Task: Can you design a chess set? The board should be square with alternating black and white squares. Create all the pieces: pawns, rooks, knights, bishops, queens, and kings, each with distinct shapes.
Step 3839:
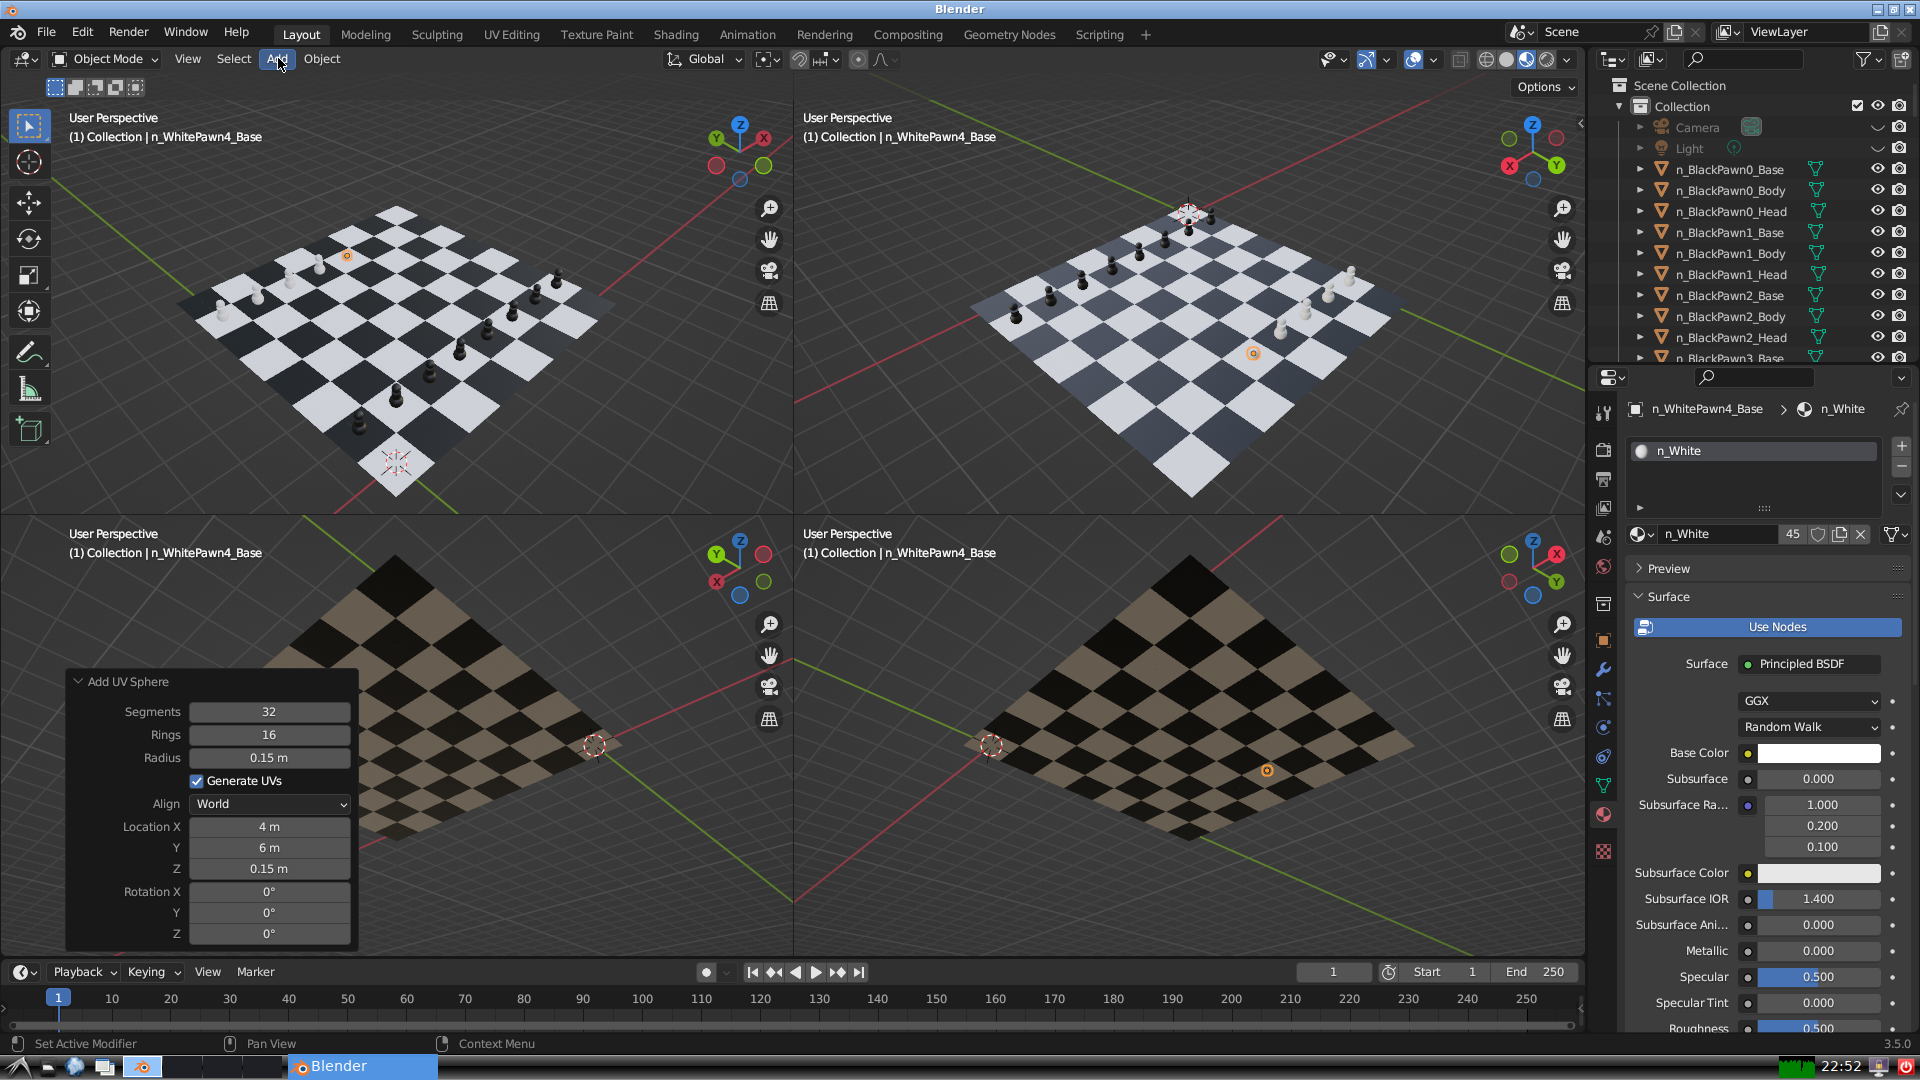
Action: click: no